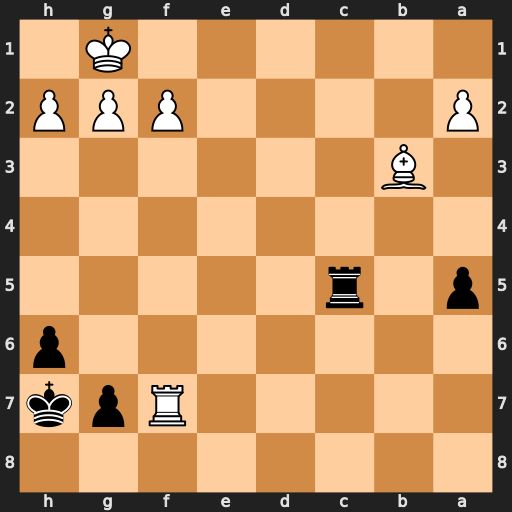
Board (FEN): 8/5Rpk/7p/p1r5/8/1B6/P4PPP/6K1
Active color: b
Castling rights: -
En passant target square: -
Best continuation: Rc1+ Bd1 Rxd1#